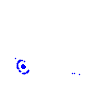
Particle: pion